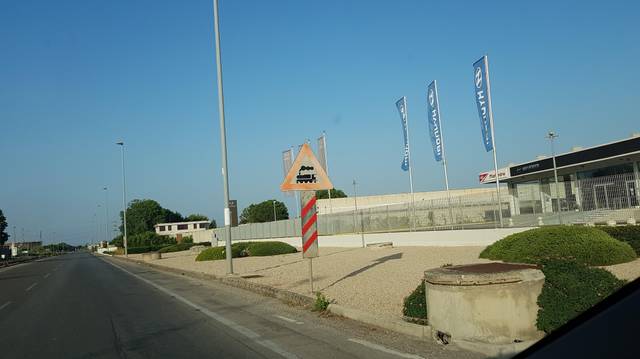
Region: Italy
Coordinates: 40.633, 17.969